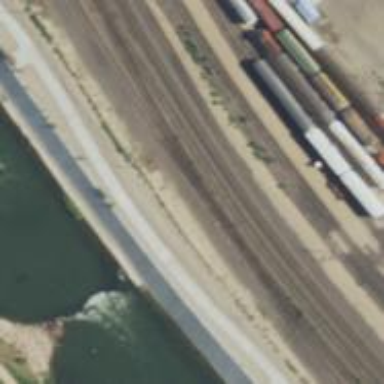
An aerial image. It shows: Preserved railway.